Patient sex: M
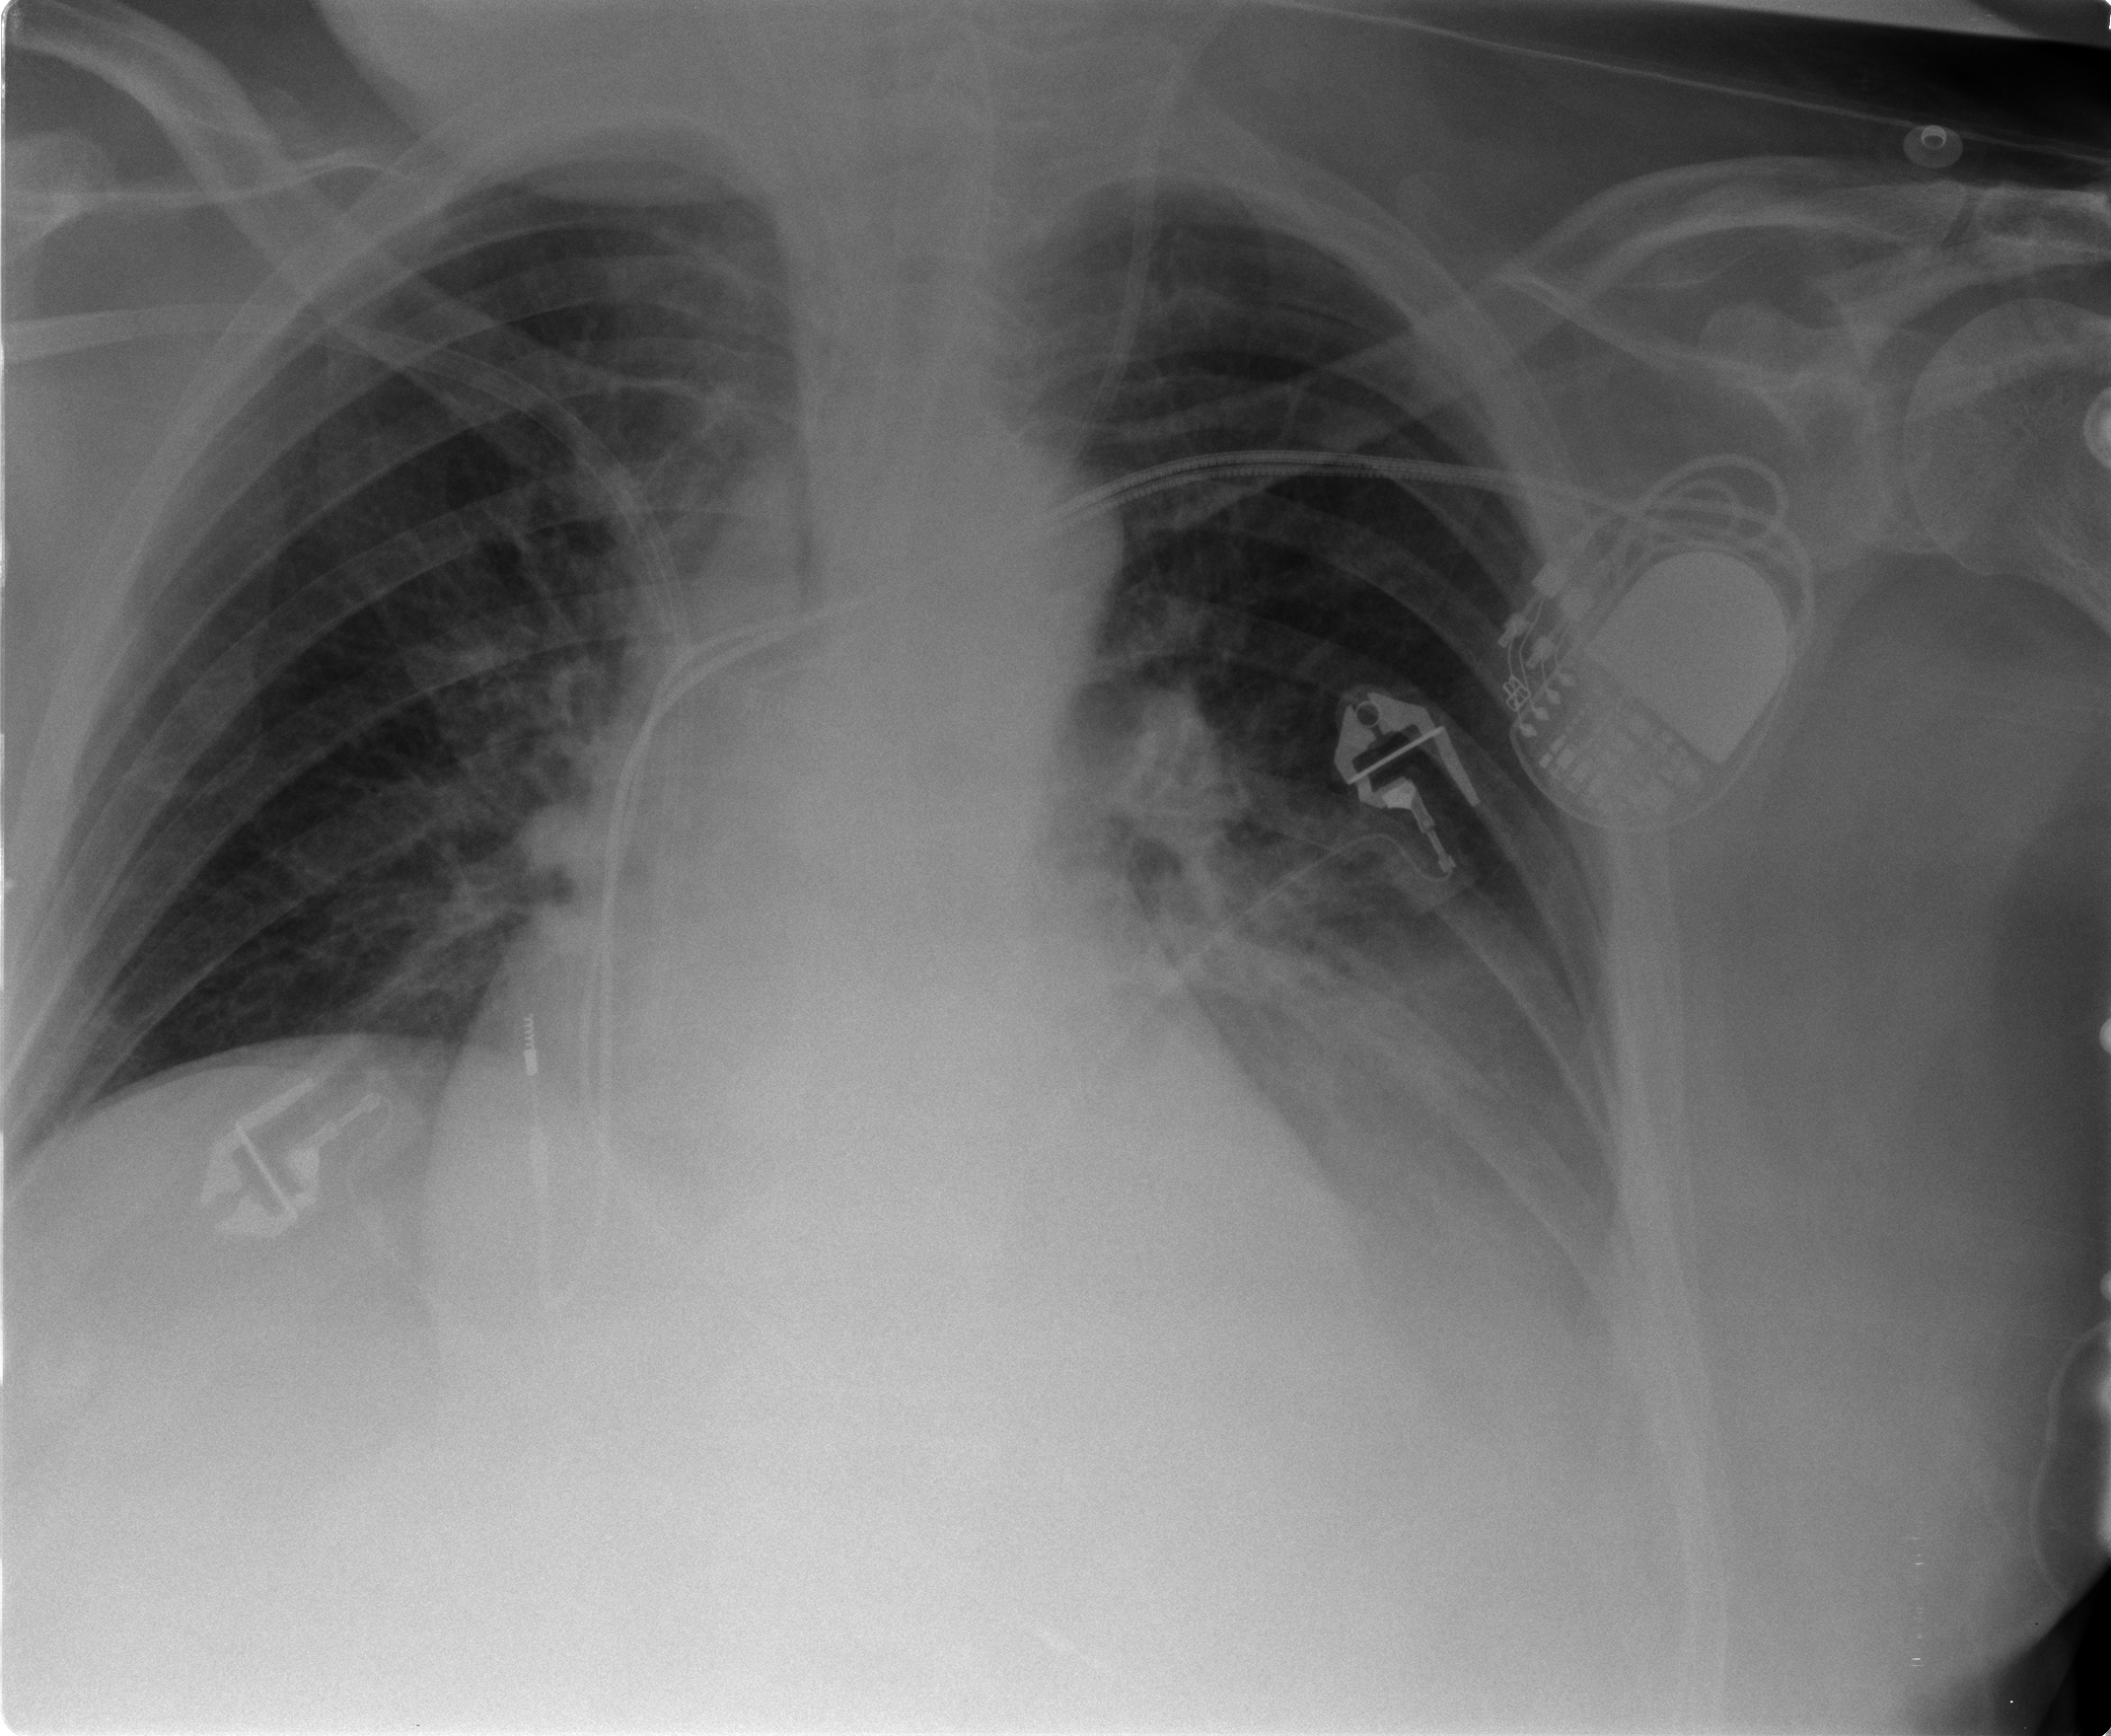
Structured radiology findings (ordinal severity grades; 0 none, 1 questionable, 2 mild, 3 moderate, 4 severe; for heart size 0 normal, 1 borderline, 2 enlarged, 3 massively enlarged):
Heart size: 0
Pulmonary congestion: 2
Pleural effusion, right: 0
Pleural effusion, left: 2
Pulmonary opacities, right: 0
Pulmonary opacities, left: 1
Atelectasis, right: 0
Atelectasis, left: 2